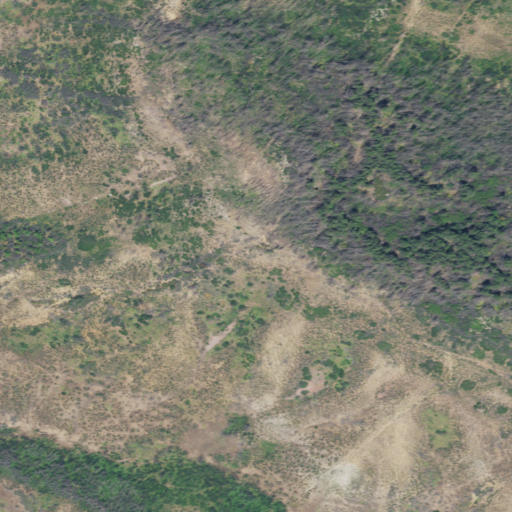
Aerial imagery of mountain in California named Scotts Mountain containing shrub and grassland